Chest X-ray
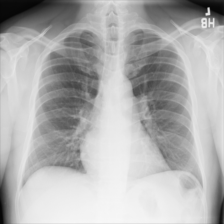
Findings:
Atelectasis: negative
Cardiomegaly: negative
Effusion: negative
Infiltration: negative
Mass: negative
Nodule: negative
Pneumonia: negative
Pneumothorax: negative
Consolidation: negative
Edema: negative
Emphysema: negative
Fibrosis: negative
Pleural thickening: negative
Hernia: negative